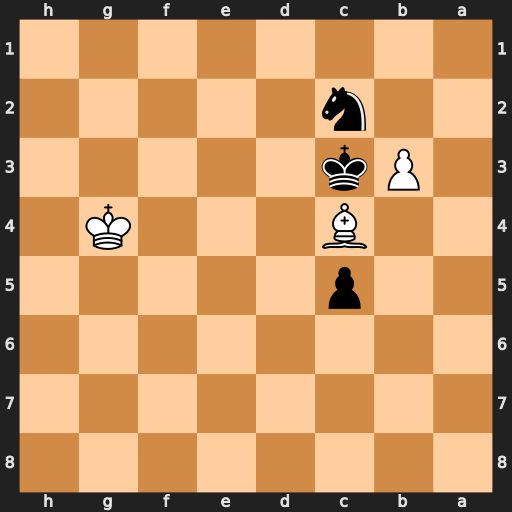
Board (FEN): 8/8/8/2p5/2B3K1/1Pk5/2n5/8
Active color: b
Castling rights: -
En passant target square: -
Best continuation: Ne3+ Kf3 Nxc4